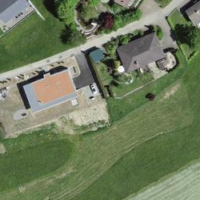
EUNIS habitat code: 52
Species observed at this site:
Equisetum arvense